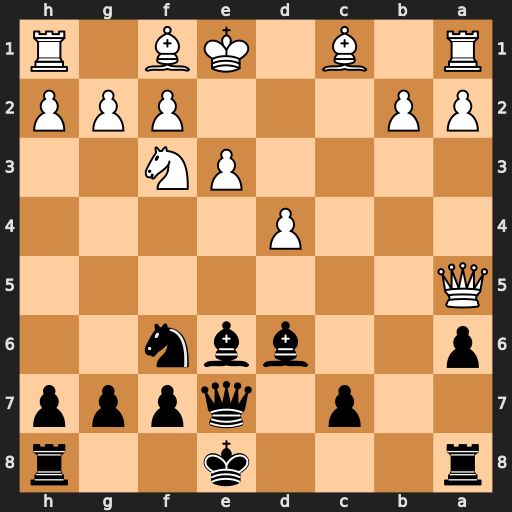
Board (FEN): r3k2r/2p1qppp/p2bbn2/Q7/3P4/4PN2/PP3PPP/R1B1KB1R
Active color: b
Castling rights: KQkq
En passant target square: -
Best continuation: Bb4+ Bd2 Bxa5